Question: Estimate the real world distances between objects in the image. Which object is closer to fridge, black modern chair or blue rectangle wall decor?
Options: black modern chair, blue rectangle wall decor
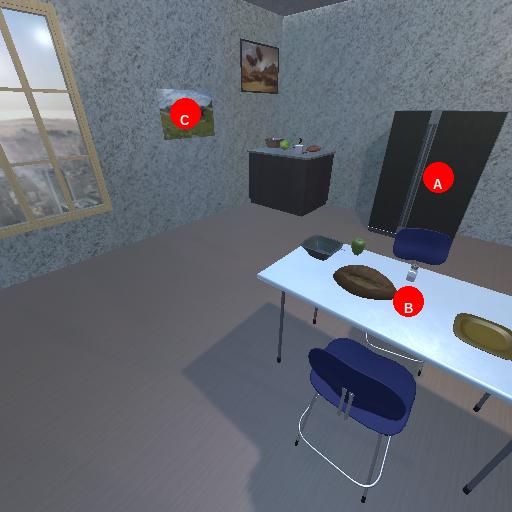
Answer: black modern chair